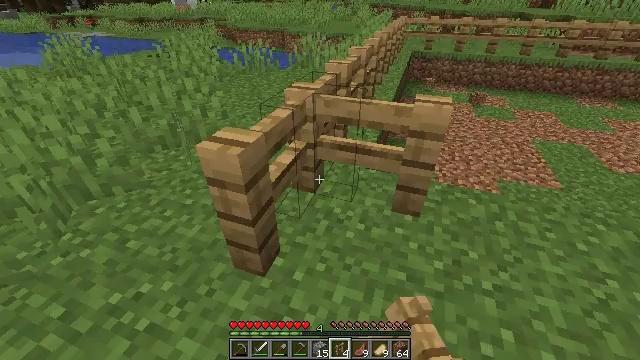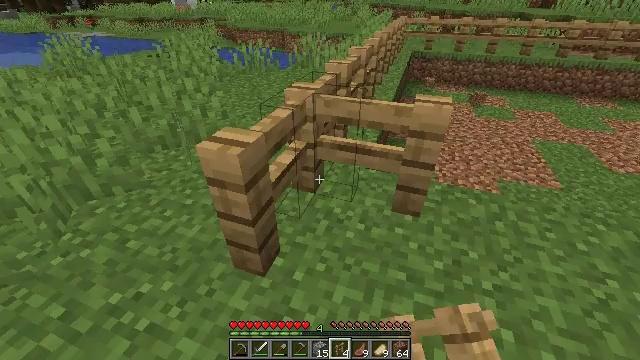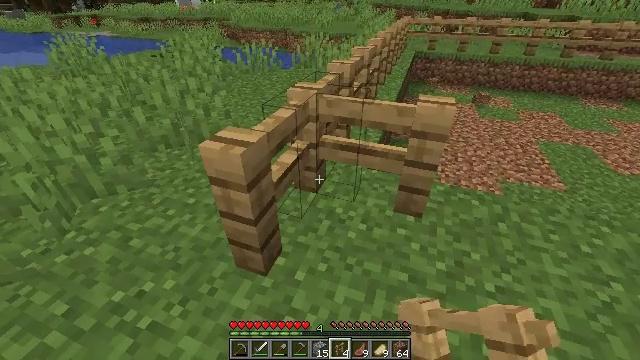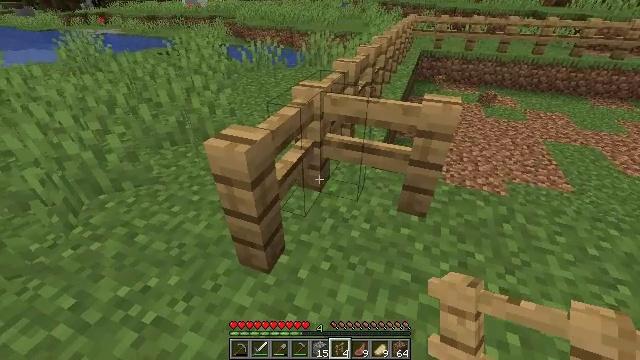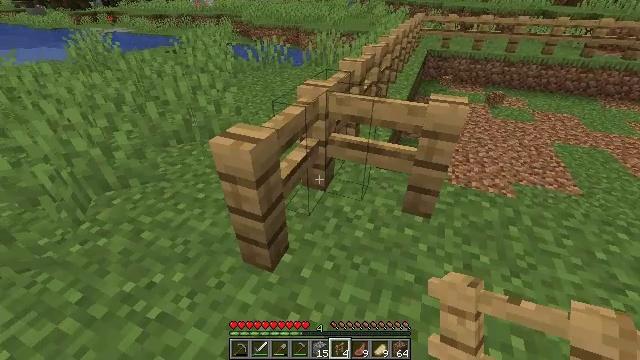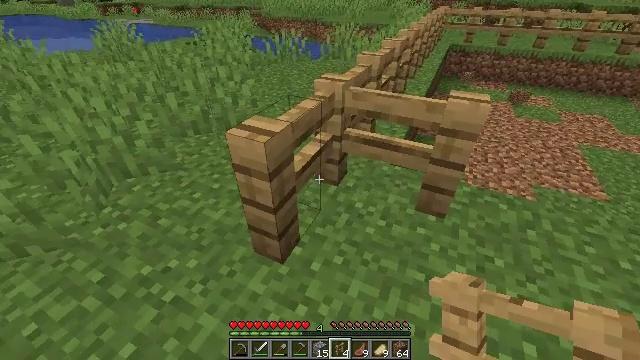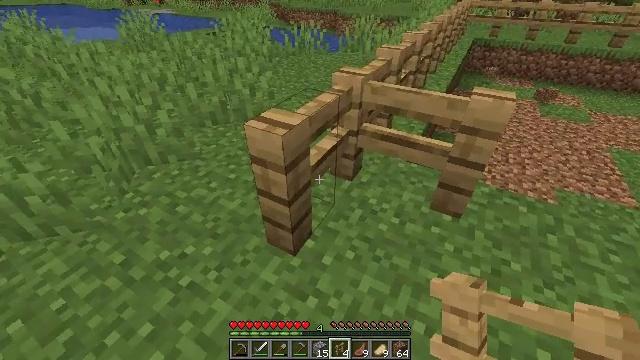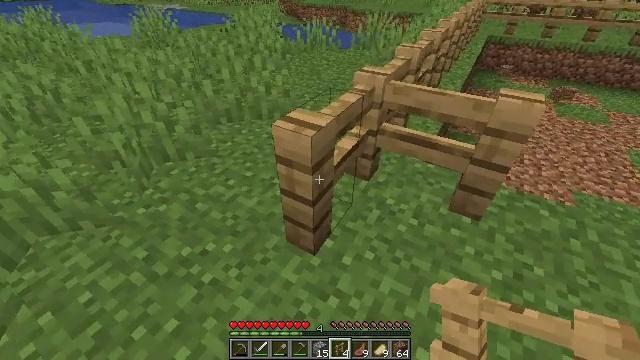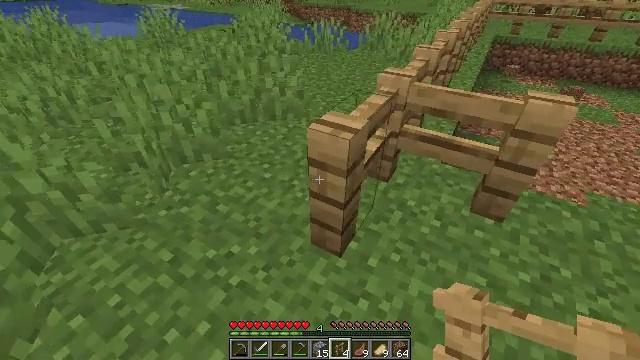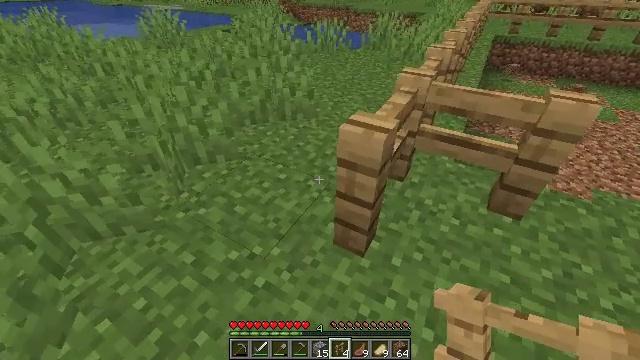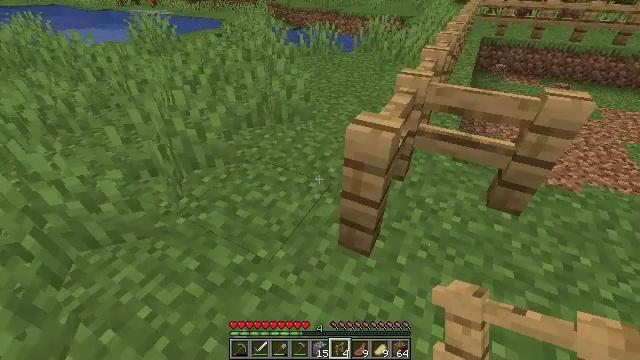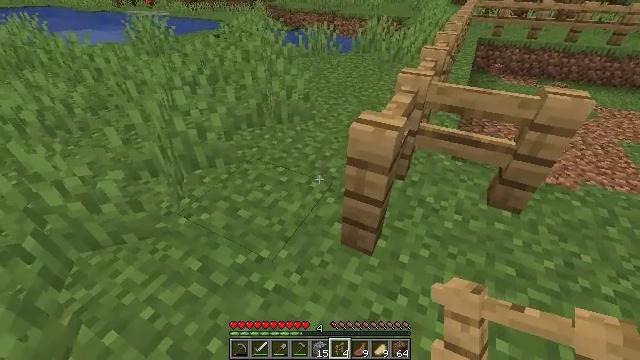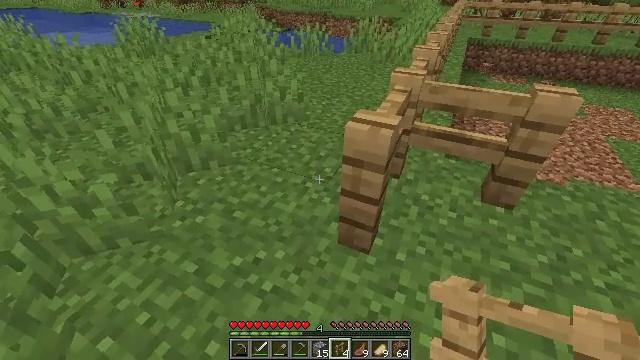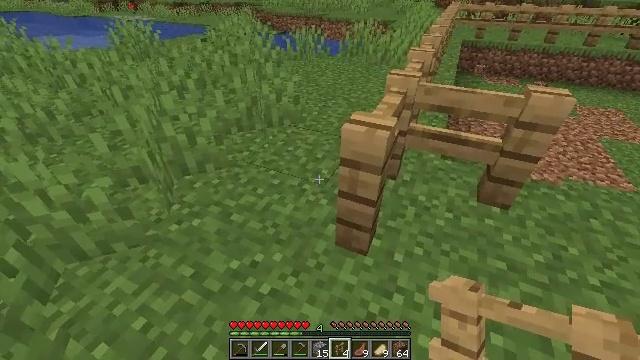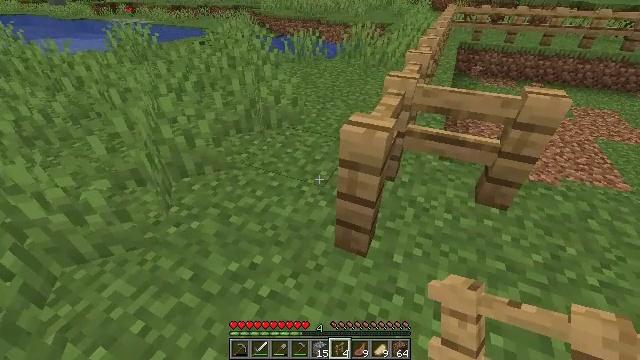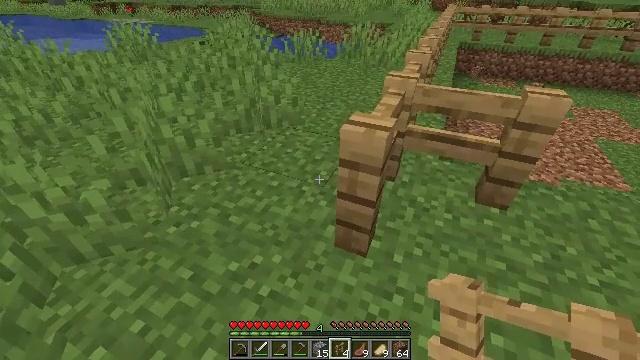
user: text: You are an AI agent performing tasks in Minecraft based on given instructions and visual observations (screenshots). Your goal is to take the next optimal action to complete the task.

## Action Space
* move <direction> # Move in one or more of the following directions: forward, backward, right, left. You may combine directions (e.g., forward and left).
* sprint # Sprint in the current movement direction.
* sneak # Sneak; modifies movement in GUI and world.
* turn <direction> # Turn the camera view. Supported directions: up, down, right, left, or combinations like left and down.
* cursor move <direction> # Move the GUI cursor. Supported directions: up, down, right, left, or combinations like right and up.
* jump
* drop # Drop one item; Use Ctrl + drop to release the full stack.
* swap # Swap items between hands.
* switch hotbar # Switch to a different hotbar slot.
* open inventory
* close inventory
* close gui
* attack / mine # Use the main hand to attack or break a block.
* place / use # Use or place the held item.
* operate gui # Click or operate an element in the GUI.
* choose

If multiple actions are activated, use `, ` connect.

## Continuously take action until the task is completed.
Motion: motion action
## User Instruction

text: Gather the oak fence pieces.
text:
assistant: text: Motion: no_op
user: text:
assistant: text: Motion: no_op
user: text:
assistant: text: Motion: turn left
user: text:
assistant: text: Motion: turn left
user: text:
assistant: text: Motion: turn left and down
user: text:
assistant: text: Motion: move left, turn left and down
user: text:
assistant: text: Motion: move left, turn left
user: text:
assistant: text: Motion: move left
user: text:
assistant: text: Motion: no_op
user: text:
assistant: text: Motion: turn right
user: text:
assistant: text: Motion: no_op
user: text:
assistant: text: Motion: turn right
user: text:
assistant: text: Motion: no_op
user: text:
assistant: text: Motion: no_op
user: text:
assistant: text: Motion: no_op
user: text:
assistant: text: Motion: no_op
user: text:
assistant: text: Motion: no_op
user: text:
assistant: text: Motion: no_op
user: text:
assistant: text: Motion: turn right
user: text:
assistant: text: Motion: no_op
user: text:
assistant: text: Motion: no_op
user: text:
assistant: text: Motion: no_op
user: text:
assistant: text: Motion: no_op
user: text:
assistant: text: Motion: switch to hotbar 3
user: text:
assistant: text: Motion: switch to hotbar 3
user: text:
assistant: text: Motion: switch to hotbar 3
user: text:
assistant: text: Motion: no_op
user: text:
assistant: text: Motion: no_op
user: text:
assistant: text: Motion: no_op
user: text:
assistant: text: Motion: no_op